Field crop: maize
Growth stage: 2
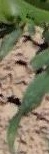
Species: maize